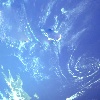
Label: water